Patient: sex M, age 57
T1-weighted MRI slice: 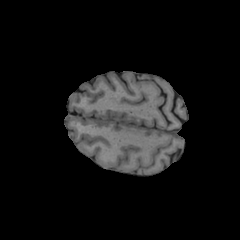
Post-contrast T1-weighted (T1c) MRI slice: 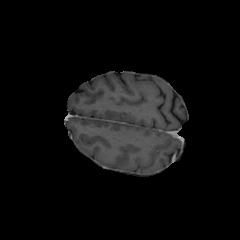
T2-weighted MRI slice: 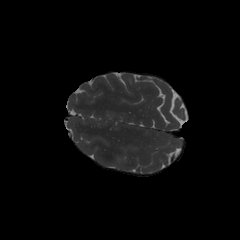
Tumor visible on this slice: no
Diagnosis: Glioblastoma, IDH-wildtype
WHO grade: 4